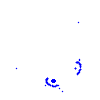
Particle: pion